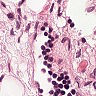
Metastatic tissue present: no